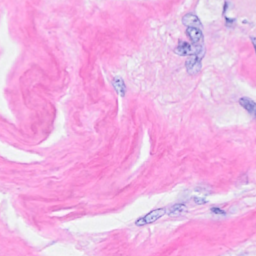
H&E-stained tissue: Breast